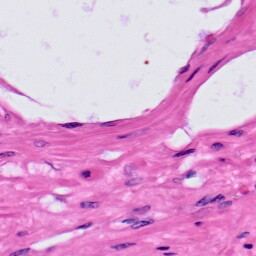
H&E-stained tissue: Prostate